問題: ∠BAC=90°である直角二等辺三角形があり、線分AB上に点Pを、線分AC上に点Qをとります。さらに、三角形APQの外接円と線分BCが相異なる二点で交わったので、交点をR、Sとします。ただし、4点B、R、S、Cはこの順で並ぶものとします。∠RAS=45°、PQ=2√10、BR=2が成立しているとき、線分CSの長さはいくつですか。
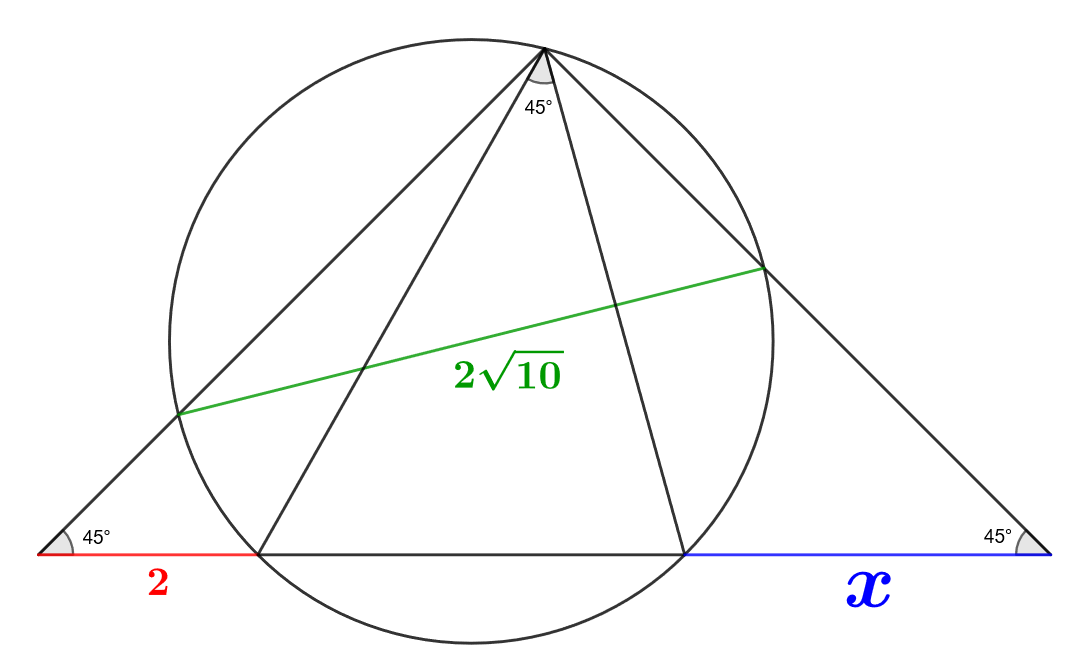
解答: 線分PQの中点をMとすれば、三角形MRSは直角二等辺三角形なのでRS=2√5。また直線ARに関して点Bと対称な点をDとすれば△ABR≡△ADR、△ACS≡△ADSより三角形RDSは直角三角形。したがって、解答は4。
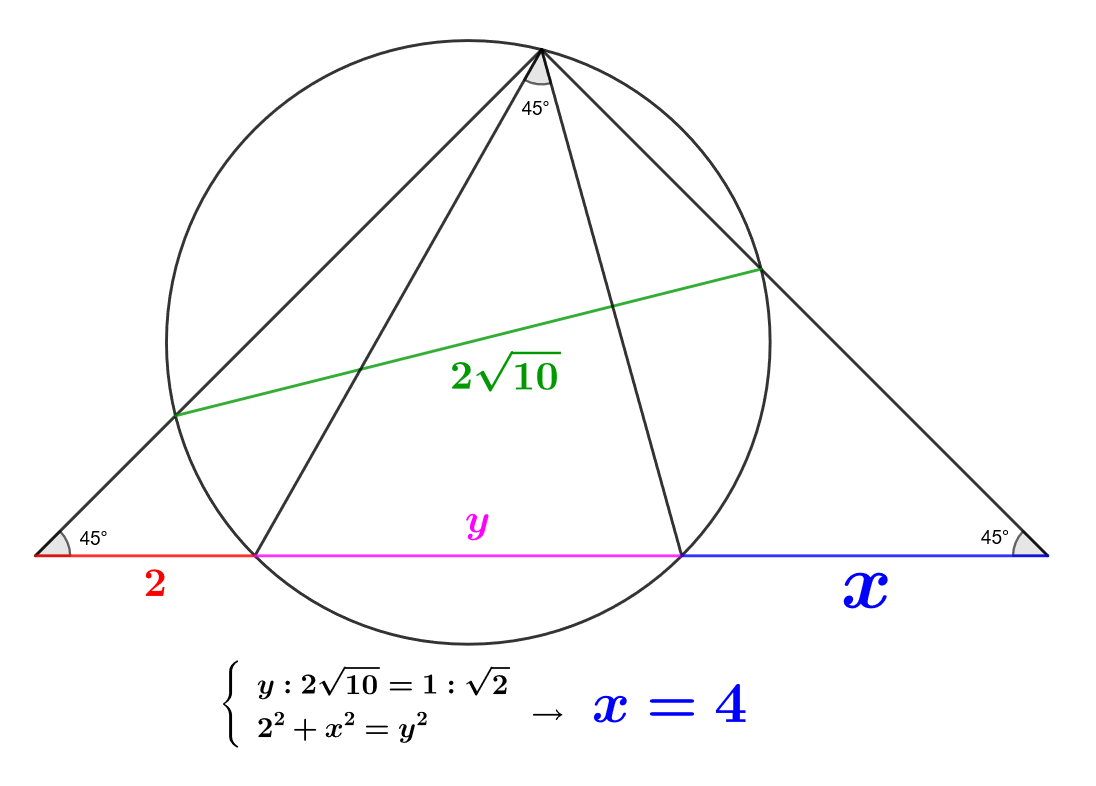
答え: 4
タグ: 直角二等辺三角形